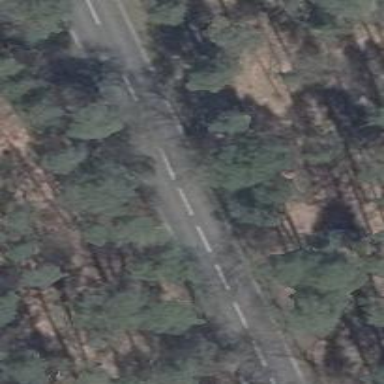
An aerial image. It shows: Secondary road with asphalt surface.